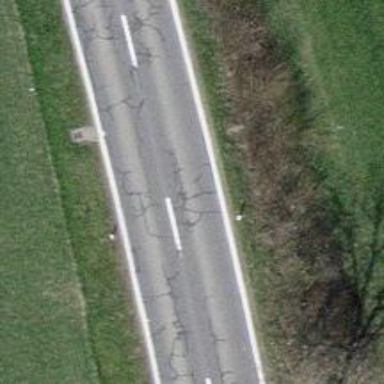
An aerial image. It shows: Secondary road with asphalt surface.